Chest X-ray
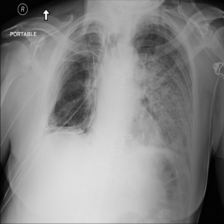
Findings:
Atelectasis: negative
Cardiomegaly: negative
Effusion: negative
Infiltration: positive
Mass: negative
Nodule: negative
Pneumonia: negative
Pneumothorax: negative
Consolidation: negative
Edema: negative
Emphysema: negative
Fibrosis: negative
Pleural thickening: positive
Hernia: negative